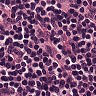
Metastatic tissue present: no